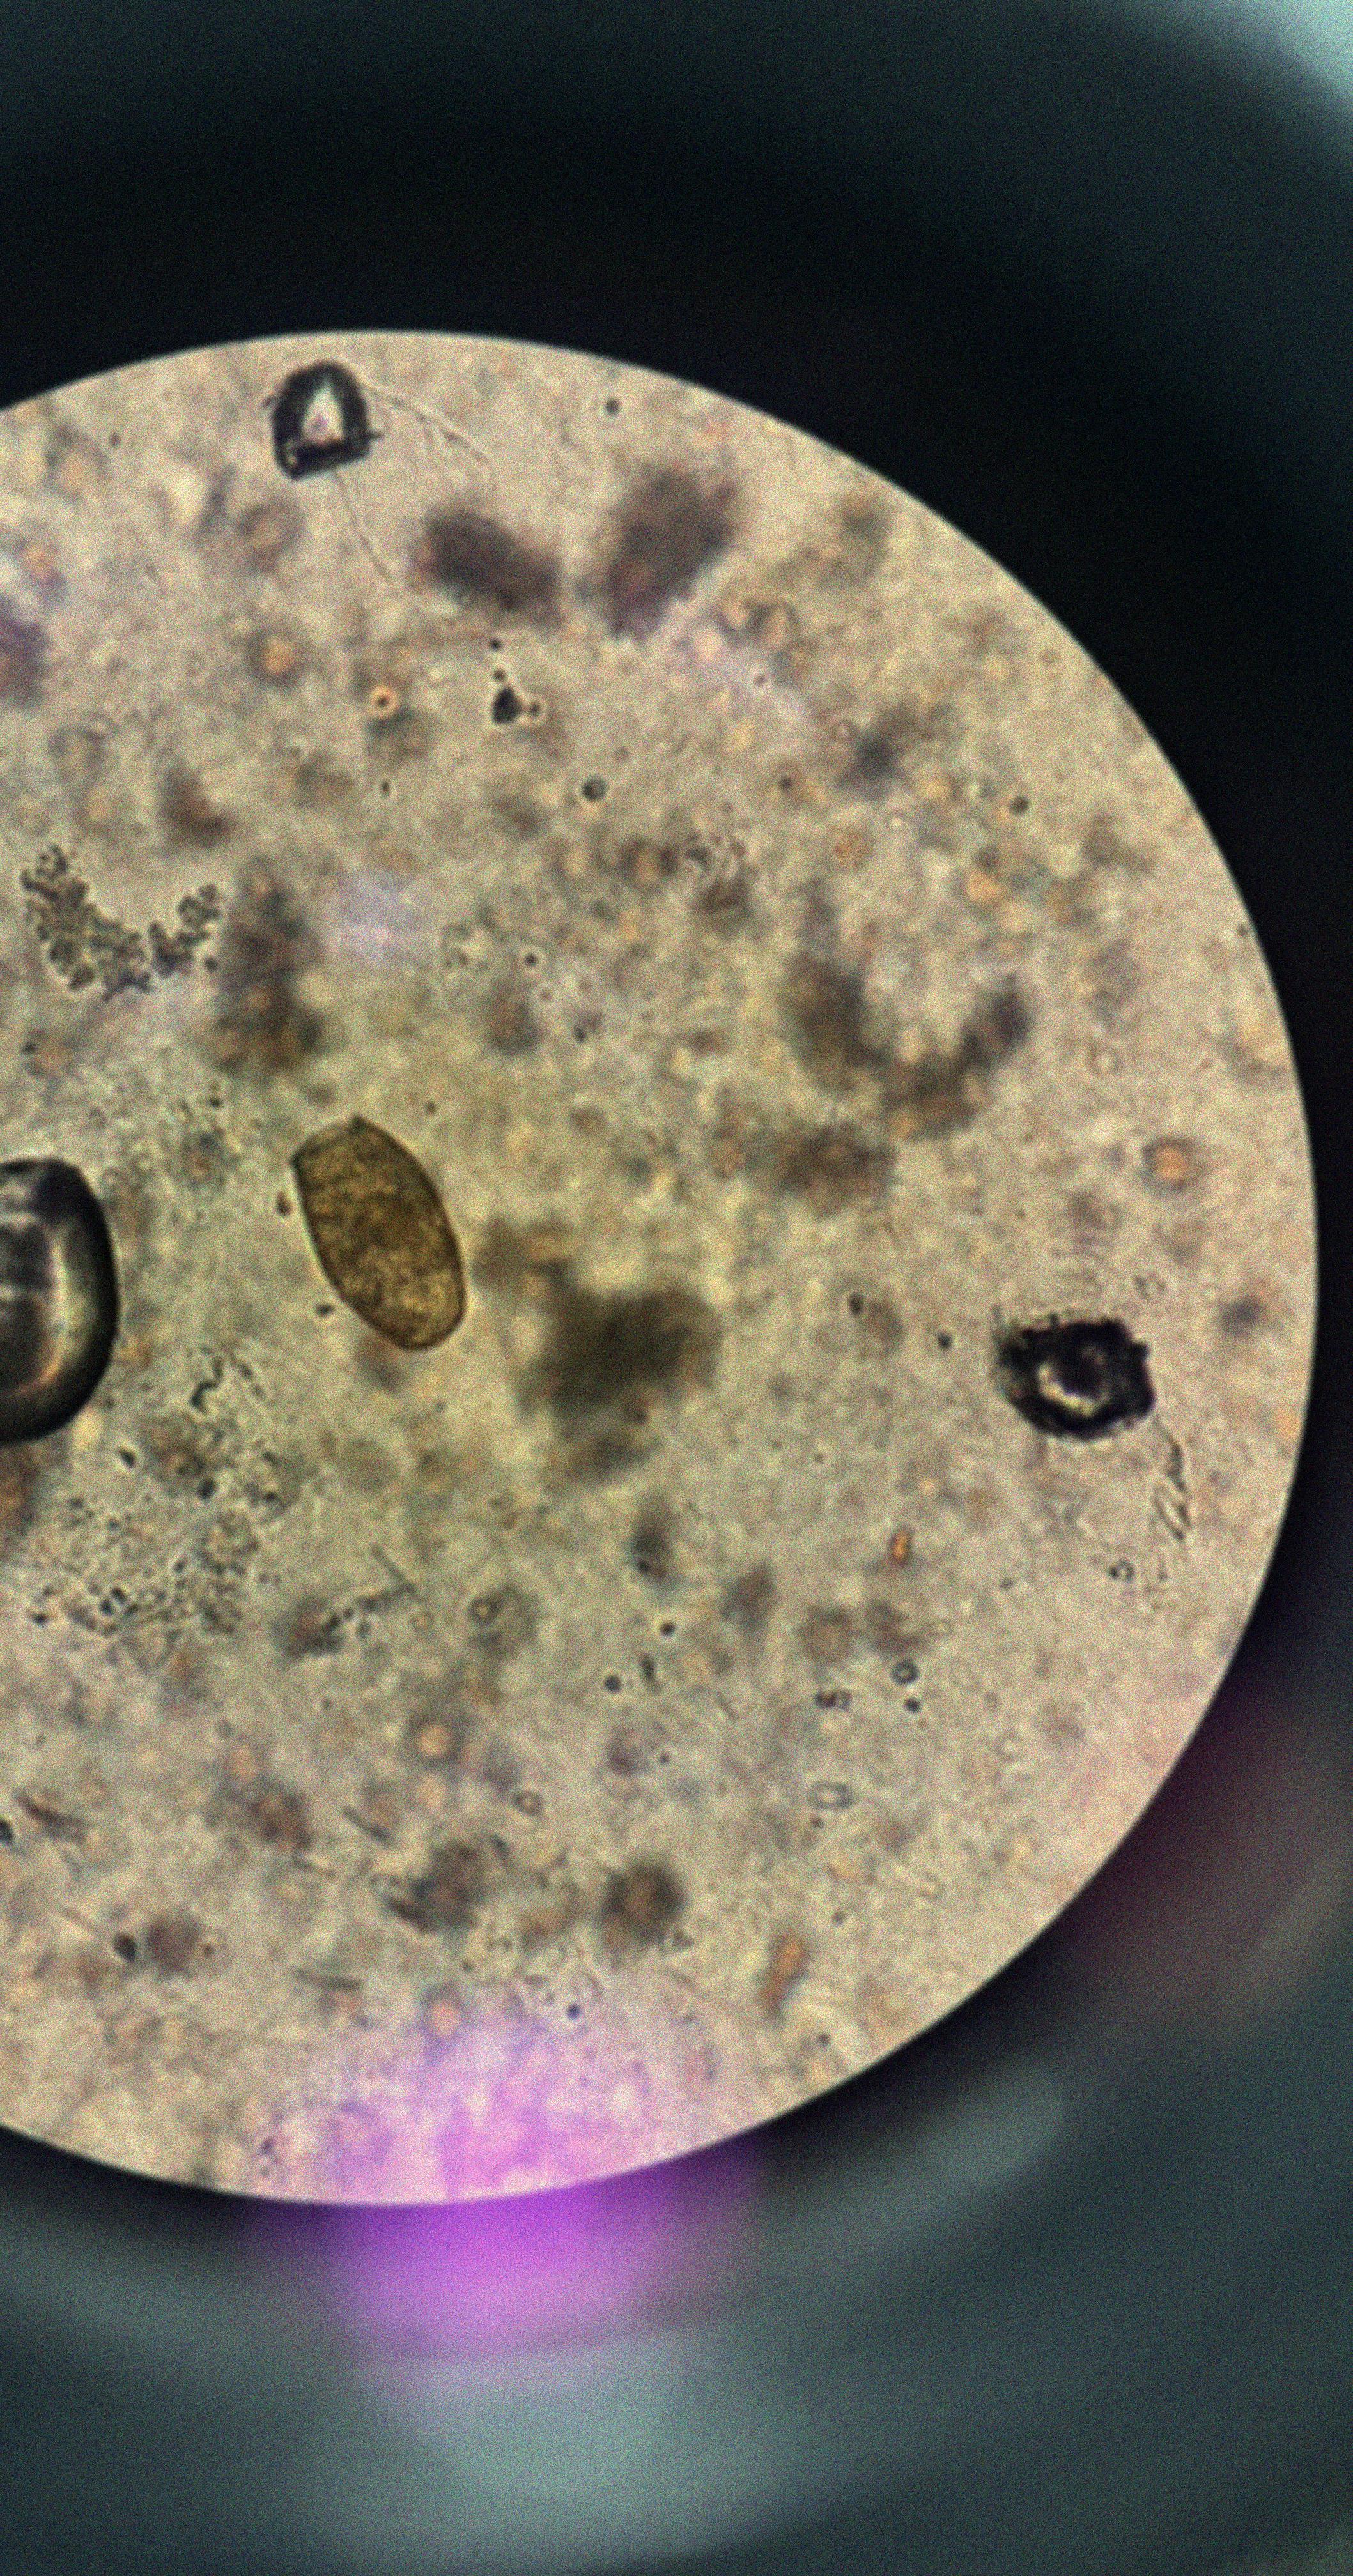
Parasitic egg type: Paragonimus spp